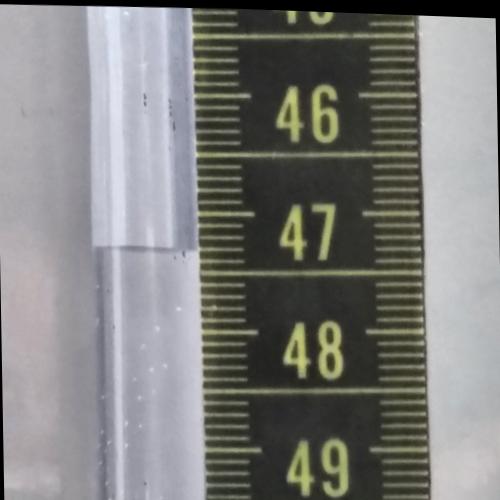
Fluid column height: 47.3 cm